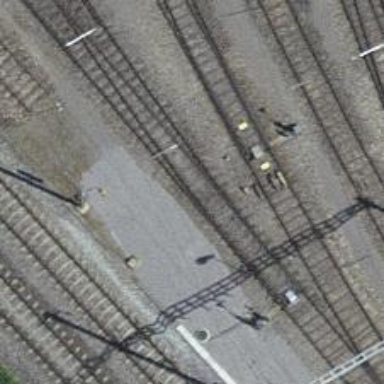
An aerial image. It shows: Railway switch.